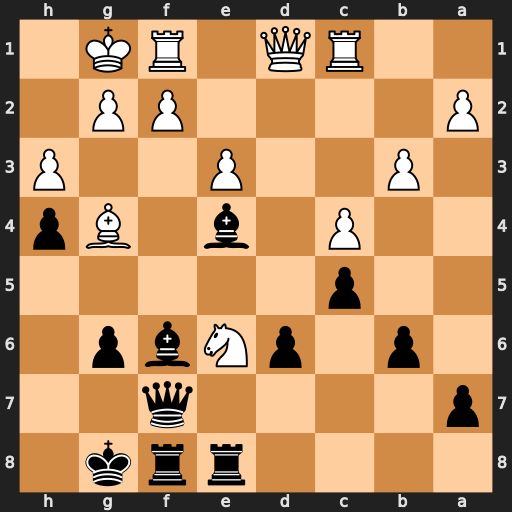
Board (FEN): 4rrk1/p4q2/1p1pNbp1/2p5/2P1b1Bp/1P2P2P/P4PP1/2RQ1RK1
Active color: b
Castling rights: -
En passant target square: -
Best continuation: Rxe6 Bxe6 Qxe6